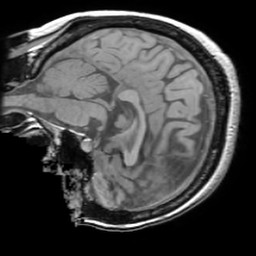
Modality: T1w
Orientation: sagittal
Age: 47
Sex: female
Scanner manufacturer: philips
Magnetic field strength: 3 T
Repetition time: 0.0165 s
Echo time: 0.004605 s